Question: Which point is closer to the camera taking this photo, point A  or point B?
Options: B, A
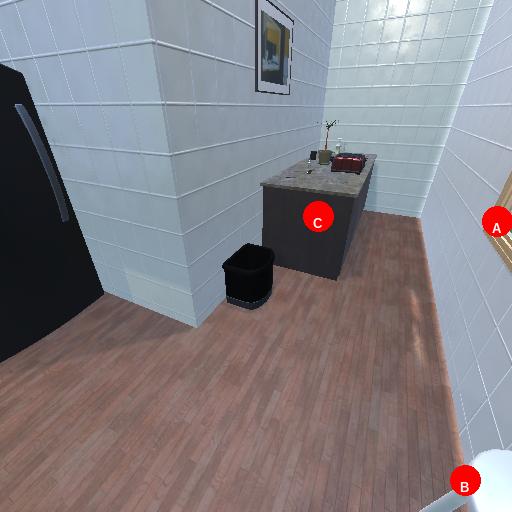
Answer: B